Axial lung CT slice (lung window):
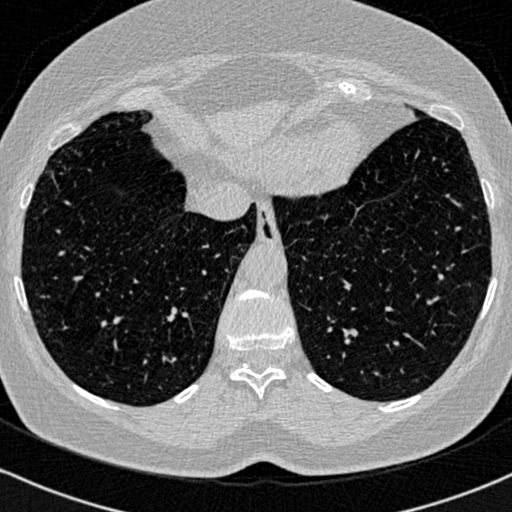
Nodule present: no